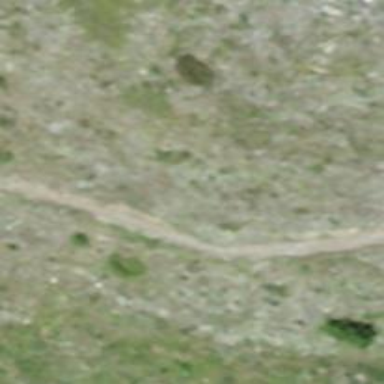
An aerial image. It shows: Path.